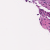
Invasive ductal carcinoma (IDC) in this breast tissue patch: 0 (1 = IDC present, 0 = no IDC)